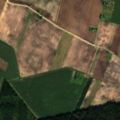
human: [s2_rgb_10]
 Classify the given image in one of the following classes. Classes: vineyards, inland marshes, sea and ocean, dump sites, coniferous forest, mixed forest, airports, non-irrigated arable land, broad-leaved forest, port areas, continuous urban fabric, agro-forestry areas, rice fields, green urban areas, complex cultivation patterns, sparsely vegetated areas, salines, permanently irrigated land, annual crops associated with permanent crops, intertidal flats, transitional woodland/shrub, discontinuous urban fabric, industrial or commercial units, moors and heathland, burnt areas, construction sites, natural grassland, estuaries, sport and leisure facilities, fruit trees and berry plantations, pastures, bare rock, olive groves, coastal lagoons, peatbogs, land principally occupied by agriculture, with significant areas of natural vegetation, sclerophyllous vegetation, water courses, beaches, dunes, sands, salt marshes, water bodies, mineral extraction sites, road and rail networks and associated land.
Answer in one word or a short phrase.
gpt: non-irrigated arable land, pastures, complex cultivation patterns, coniferous forest, transitional woodland/shrub